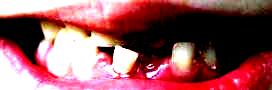
Condition: hypodontia